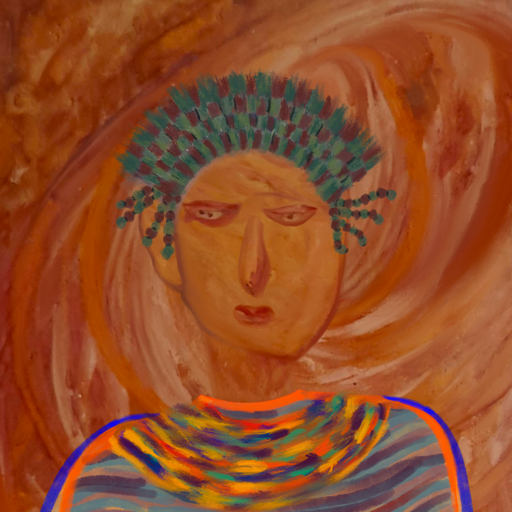
Background: Pious_Lady, Head And Neck Front: Pious_Lady, Face Front: Pious_Lady, Bust: Experience, Hair Front: Blank, Head Accessory: After_Raid_Crown, Second Necklace: An_Impression_2, Necklace: Blank, Baby: Blank